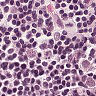
Metastatic tissue present: yes